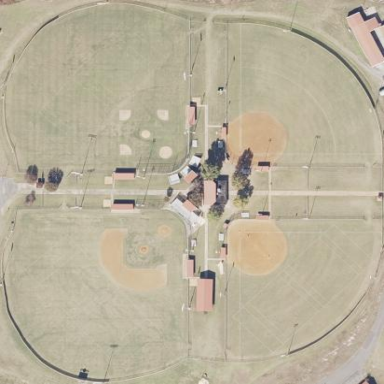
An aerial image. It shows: Baseball pitch for leisure land.